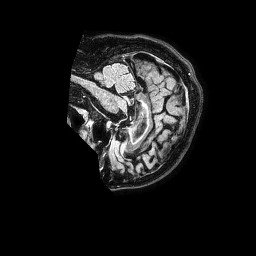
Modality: FLAIR
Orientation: sagittal
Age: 65
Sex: male
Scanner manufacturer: philips
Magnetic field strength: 1.5 T
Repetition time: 4.8 s
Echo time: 0.3 s